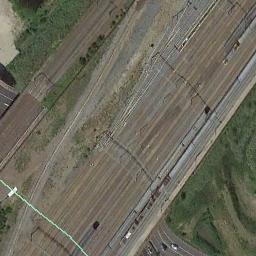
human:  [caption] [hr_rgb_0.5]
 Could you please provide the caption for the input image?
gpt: There are several trains on the railway .

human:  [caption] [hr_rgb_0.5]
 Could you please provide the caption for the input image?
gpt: There are many trees in the middle of the two railways .

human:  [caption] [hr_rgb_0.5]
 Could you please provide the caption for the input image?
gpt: The railway is next to the grass .

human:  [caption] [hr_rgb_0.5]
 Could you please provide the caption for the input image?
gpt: These railways go through a clearing and a brown building is on one side of the railways .

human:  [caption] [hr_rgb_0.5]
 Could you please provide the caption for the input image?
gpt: There are green meadows beside the railway .